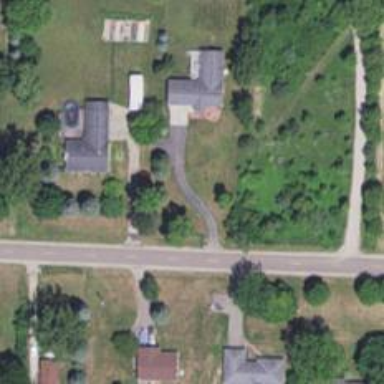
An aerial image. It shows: Driveway.